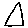
Label: triangle